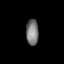
Tissue: lung
Cell type: Epithelial cells
Senescence score: 0.6103
Nuclear area (px): 308
Mean DAPI intensity: 124.221